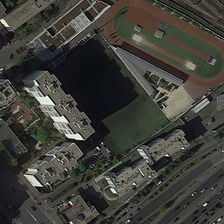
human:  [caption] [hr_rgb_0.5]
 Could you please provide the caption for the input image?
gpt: a playground is located behind a teaching building .

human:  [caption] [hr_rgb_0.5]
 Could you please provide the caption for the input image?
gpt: there is a road in front of the school .

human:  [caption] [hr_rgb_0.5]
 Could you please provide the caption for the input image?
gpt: a playground is located behind a teaching building .

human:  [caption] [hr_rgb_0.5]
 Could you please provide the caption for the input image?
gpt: there is a road in front of the school .

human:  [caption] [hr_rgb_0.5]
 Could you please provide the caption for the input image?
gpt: a playground is located behind a teaching building .